Aerial crown-view tile of a tropical tree (Barro Colorado Island, Panama), acquired 20250317:
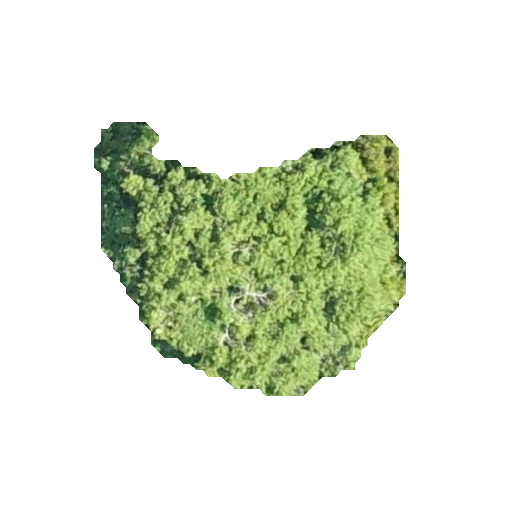
Species: Pouteria stipitata
GBIF accepted scientific name: Pouteria stipitata
Crown area: 90.13 m²